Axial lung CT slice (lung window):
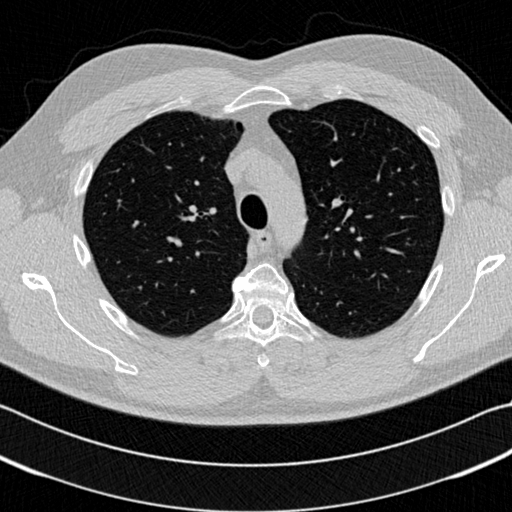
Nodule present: no